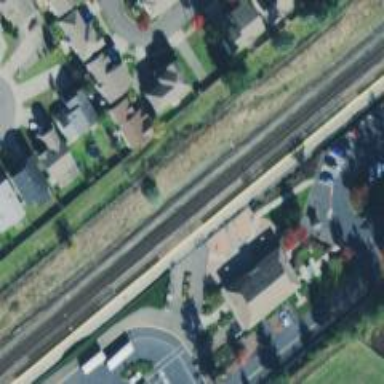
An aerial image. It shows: Railway crossing.